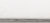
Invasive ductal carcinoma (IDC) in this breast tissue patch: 0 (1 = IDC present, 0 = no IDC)